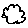
Label: cloud